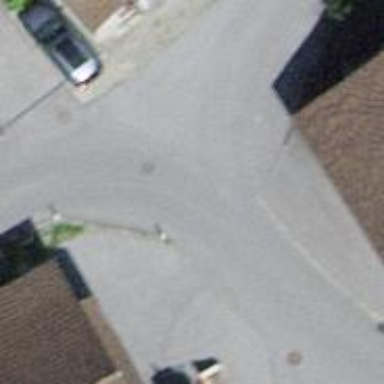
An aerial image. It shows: Smoothly paved residential road.